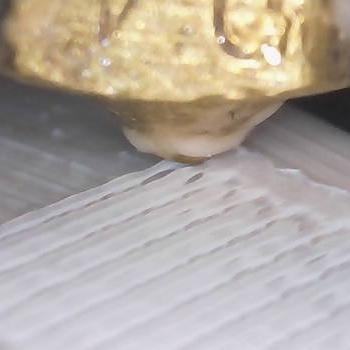
Flow rate: 33%